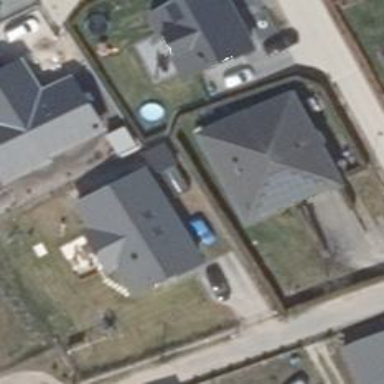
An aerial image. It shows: House with hipped roof oriented across.